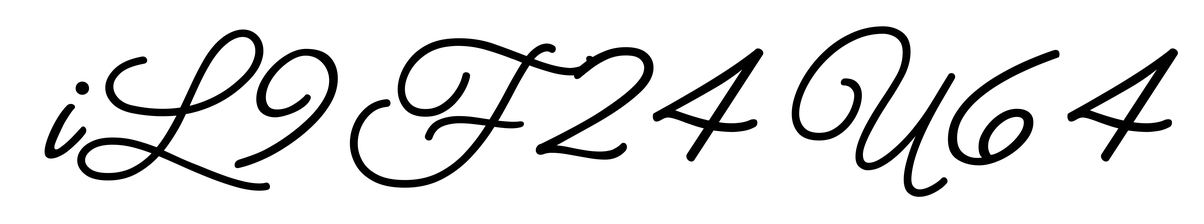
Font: MeowScript-Regular